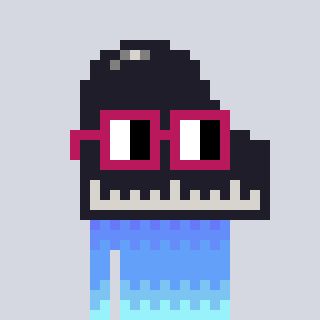
a pixel art character with square dark red glasses, a piano-shaped head and a gold-colored body on a cool background